Chest X-ray:
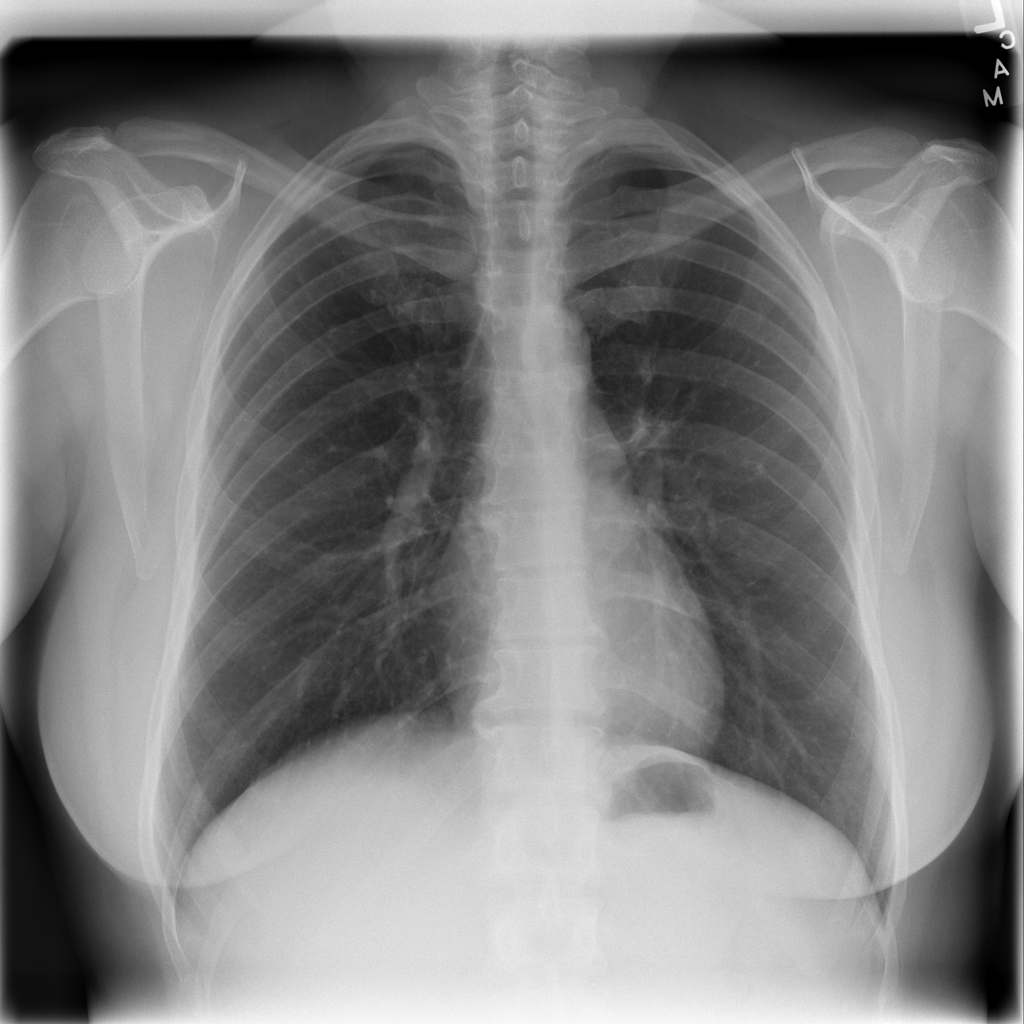
No abnormal finding: yes